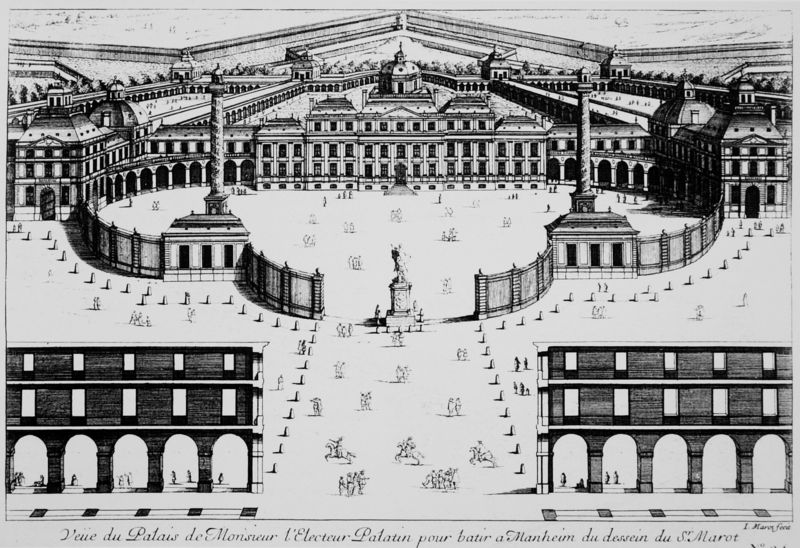
Titel: Projekt für ein Schloss in Mannheim für Kurfürst Johann Wilhelm
Künstler: Jean Marot
Standort: Mannheim
Institution: Reiß-Engelhorn Museen
Schlagwörter: weiß, menschen, fenster, frankreich, grau, schwarz, skizze, säule, säulen, tür, zeichnung, anlage, gebäude, haus, park, schloss, weg, zaun, architektur, barock, häuser, klassizismus, pferde, reiter, garten, skulptur, statue, schrift, ansicht, bogen, perspektive, mauer, grafik, hof, platz, rundbogen, kuppel, staffage, symmetrie, tor, bögen, eingang, zugang, kuppeln, türme, palast, festung, druck, schwarzweiss, radierung, stich, text, bleistift, entwurf, arkaden, skulpturen, statuen, mauern, residenz, graben, plan, aquädukt, entwurfszeichnung, kupferstich, palatin, palais, paare, rondell, sankt peter, schlossanlage, versaille, spolien, petersplatz, schlosspark, schlossansicht, pylone, zwinger, mannheim, hif, hofansicht, monsieur, außenansich, kurfürstliches schloss, manheim, marot, herzogspalast, cour d'honneur, reiter säulen